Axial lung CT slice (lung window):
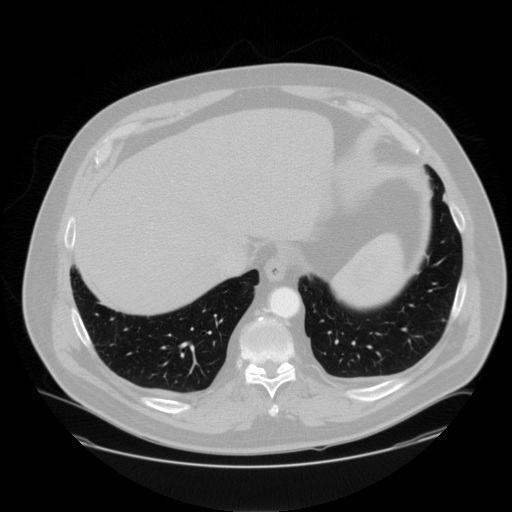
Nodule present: no